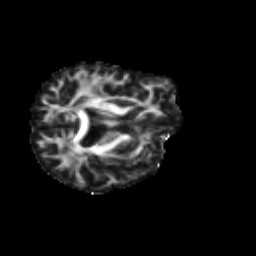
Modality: FA
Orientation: axial
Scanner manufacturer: siemens
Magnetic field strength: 3 T
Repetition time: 9.2 s
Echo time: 0.084 s